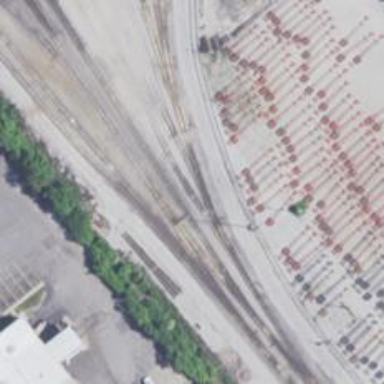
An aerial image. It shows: Railway siding for service.